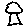
Label: tree